高一 · 立体几何学
$\alpha \perp$ 平面 $\beta, \alpha \cap \beta=l, n \subset \beta, n \perp l$, 直线 $m \perp \alpha$, 则直线 $m$ 与 $n$ 的位置
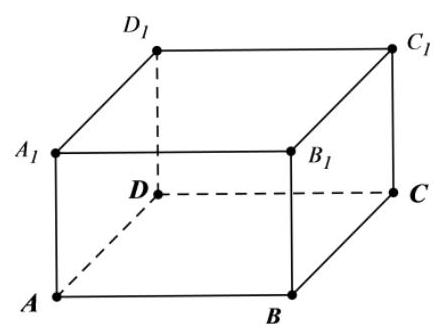
答案: / / n$
解析: 【分析】

利用面面垂直的性质定理得到 $n \perp$ 平面 $\alpha$, 又直线 $m \perp \alpha$, 利用线面垂直性质定理得 $m / / n$.

【详解】

在长方体 $A B C D-A_{1} B_{1} C_{1} D_{1}$ 中, 设平面 $A D D_{1} A_{1}$ 为平面 $\alpha$, 平面 $A B C D$ 为平面 $\beta$,直线 $A D$ 为直线 $l$, 由于 $n \subset \beta, n \perp l$, 由面面垂直的性质定理可得: $n \perp$ 平面 $\alpha$,因为 $m \perp \alpha$, 由线面垂直的性质定理, 可得 $m / / n$.

【点睛】

空间中点、线、面的位置关系问题, 一般是利用线面平行或垂直的判定定理或性质定理进行求解.